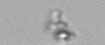
Label: detritus